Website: walmart
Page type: account-selection
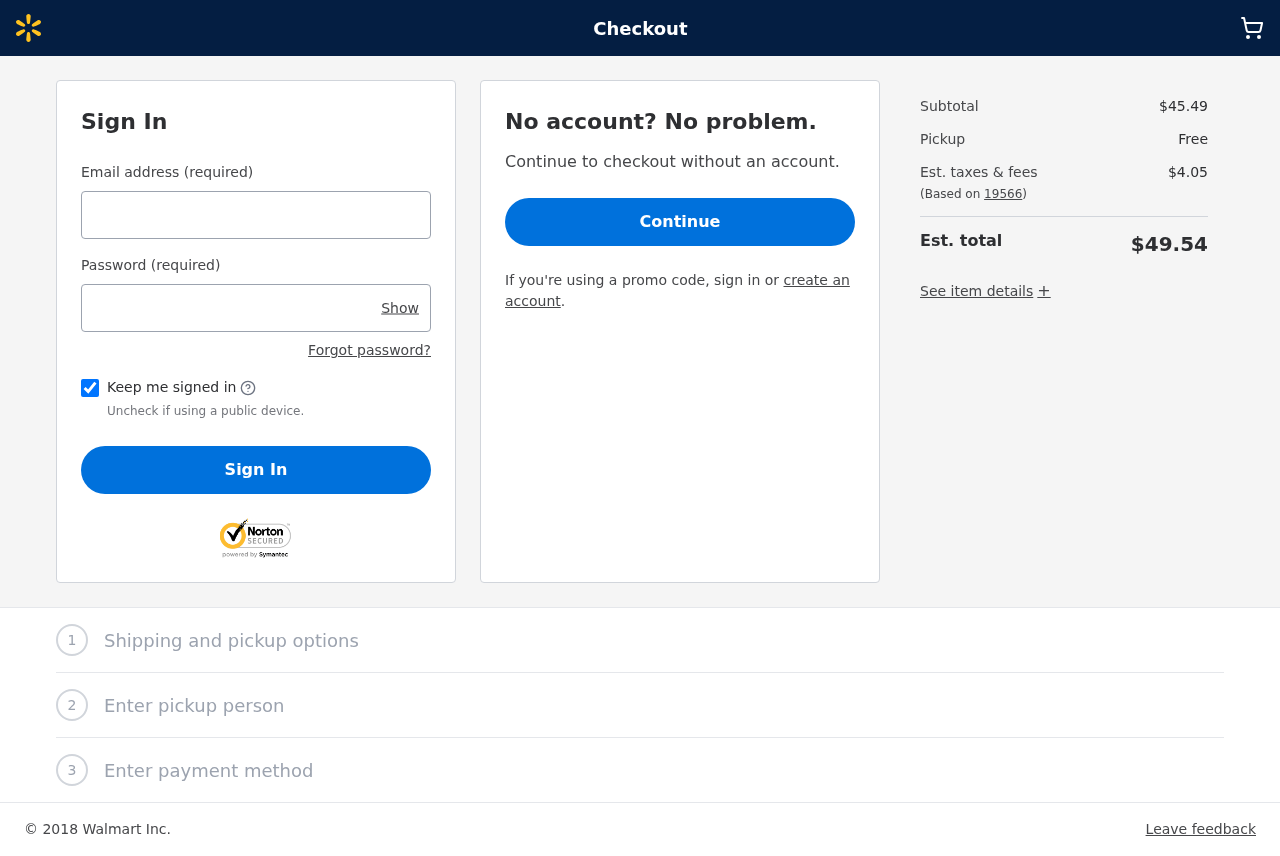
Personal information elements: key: PII_LOGIN_USERNAME
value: mgarrett556
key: PII_POSTCODE
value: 19566
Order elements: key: ORDER_SUBTOTAL
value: $45.49
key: ORDER_TAX
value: $4.05
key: ORDER_TOTAL
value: $49.54